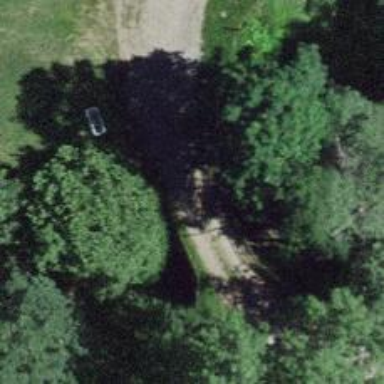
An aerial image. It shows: Unpaved track on bridge with grade 5 track type.